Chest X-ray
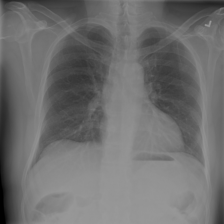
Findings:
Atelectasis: negative
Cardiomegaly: negative
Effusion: negative
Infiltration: negative
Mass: negative
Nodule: negative
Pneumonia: negative
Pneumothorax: negative
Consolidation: negative
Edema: negative
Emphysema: negative
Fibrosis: negative
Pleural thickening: negative
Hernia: negative